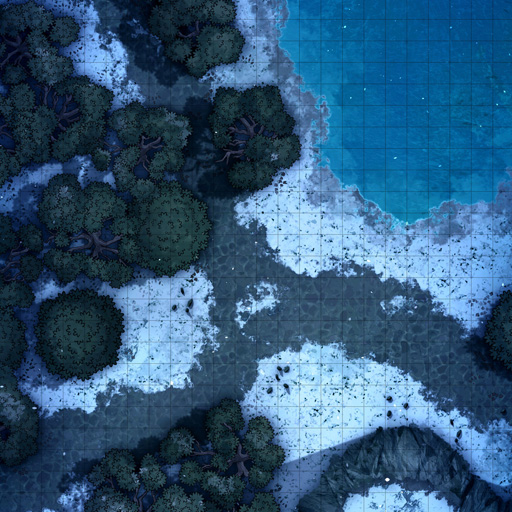
A D&D Grid Map snowy road forest north east lake (Winter Lakeside Path Map)